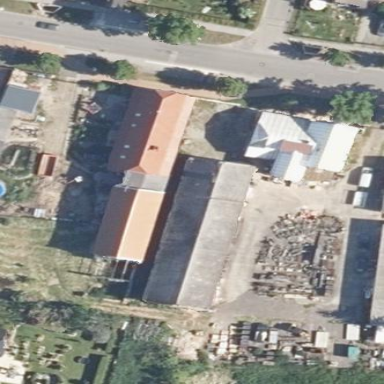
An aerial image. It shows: Gabled building with grey roof.